Interaction volume radius: 5 \u00c5
Interaction volume height: 10 \u00c5
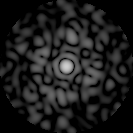
Disorder parameter: 0.8441